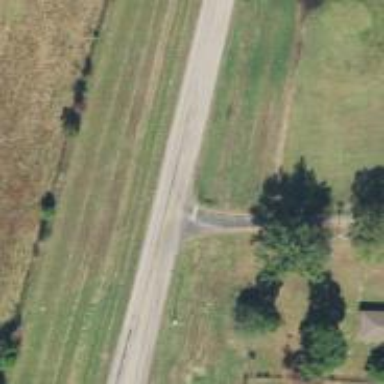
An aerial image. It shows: Secondary road with asphalt surface.